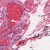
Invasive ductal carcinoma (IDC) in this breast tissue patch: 0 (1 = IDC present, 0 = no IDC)